Aerial crown-view tile of a tropical tree (Barro Colorado Island, Panama), acquired 20241216:
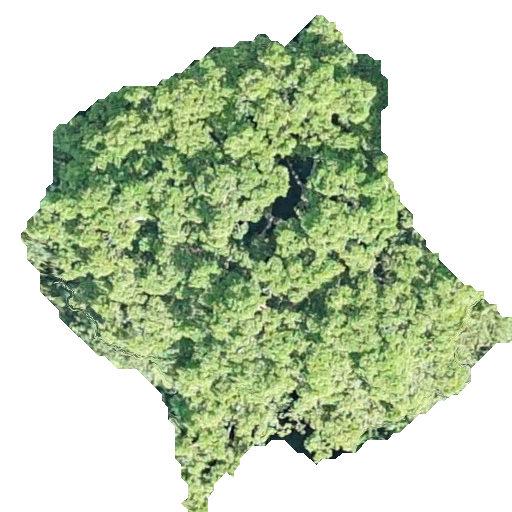
Species: Brosimum alicastrum
GBIF accepted scientific name: Brosimum alicastrum
Crown area: 198.115 m²